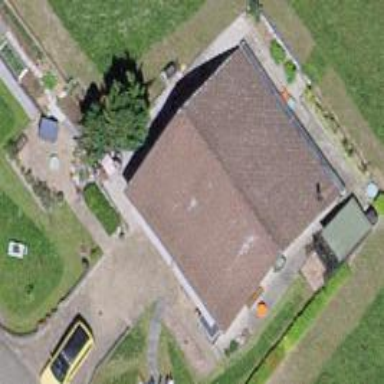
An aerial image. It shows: Building with tiled roof.